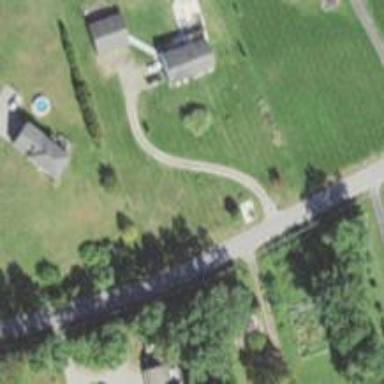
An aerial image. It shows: Residential driveway designated as service road.